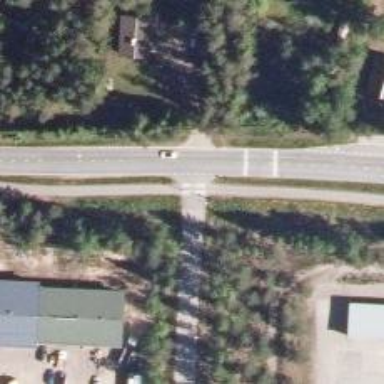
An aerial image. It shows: Crossing on the road.